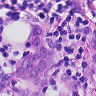
Metastatic tissue present: yes